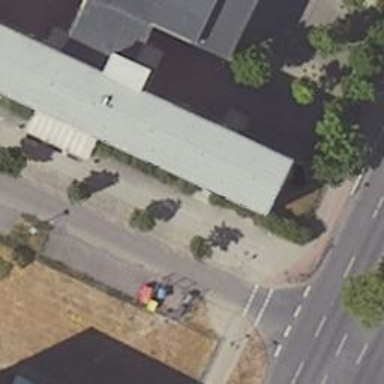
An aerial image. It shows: Police building.